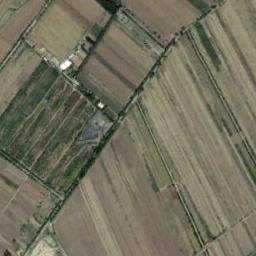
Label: rectangular_farmland